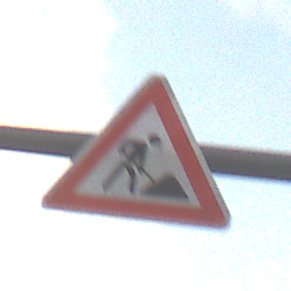
Verkehrszeichen: Arbeitsstelle
Umgebung: Outdoor, Nature
Tageszeit: SunriseSunset
Wetter: PartlyCloudy
Licht: Natural
Jahreszeit: NotSpecified
Kontrast: MediumContrast